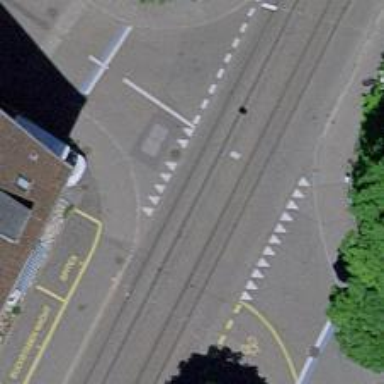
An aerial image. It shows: Tram level crossing on the railway.